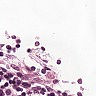
Metastatic tissue present: no